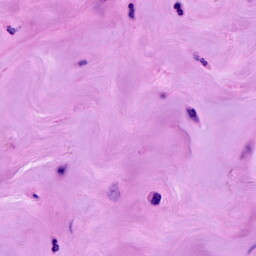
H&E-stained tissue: Breast